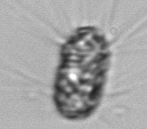
Label: Corethron_hystrix